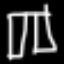
Label: pants